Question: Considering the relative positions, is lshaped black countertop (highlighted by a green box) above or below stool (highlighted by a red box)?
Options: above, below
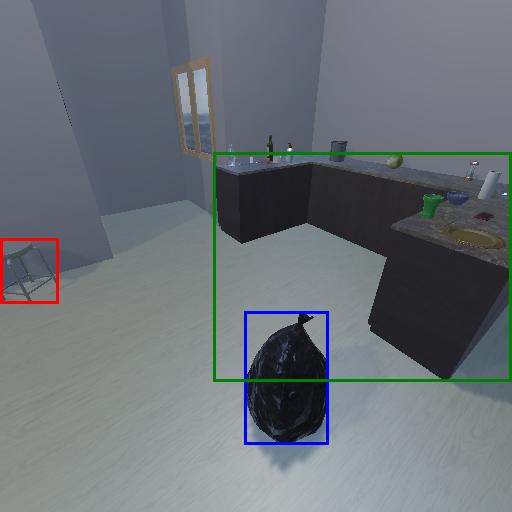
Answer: above